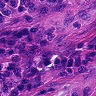
Metastatic tissue present: yes